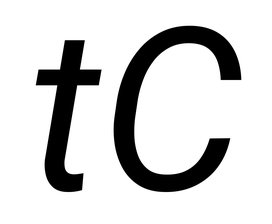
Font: Roboto-Italic_Italic